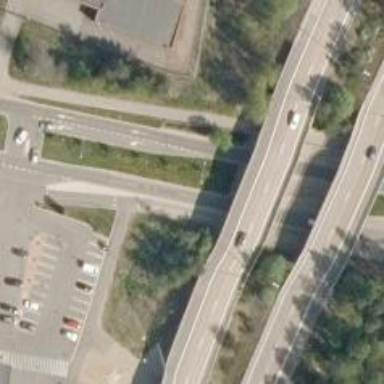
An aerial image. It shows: Asphalt cycleway.